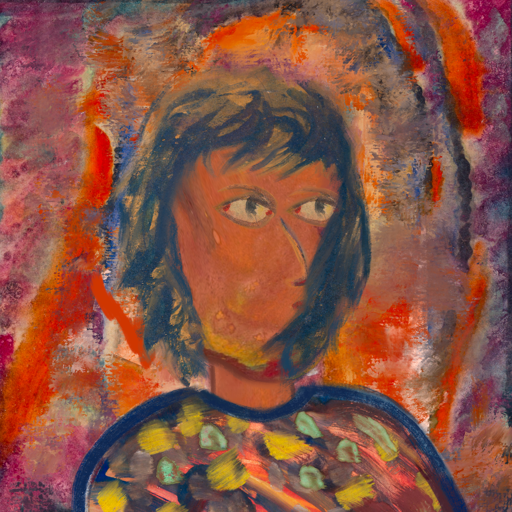
Background: Experience, Head And Neck Side: Mother_And_Son_Son, Face Side: GypsyMother, Bust: Mother_And_Son_Mother, Hair Side: In_The_Sun, Head Accessory: Blank, Second Necklace: Blank, Necklace: Blank, Baby: Blank